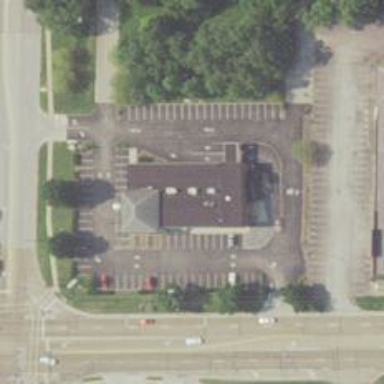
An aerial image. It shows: Pharmacy providing healthcare services.